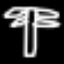
Label: palm tree